Question:
I want to implement this specialization relationship. Knowing that I will have different attributes for each account type. Here's my try:
'''
accounts(account_id, email, username, password, ...)
user_accounts(account_id, ..)
admin_accounts(account_id, ..)
messages(subject, body, from_account_id, to_account_id)
'''
Where account_id in user_accounts and admin_acounts is the primary key and foreign key references account_id on accounts
And from_account_id, to_account_id in messages references account_id on accounts.
But what happens if I wanted to create a relationship with one of the account type only. For example I want to give permissions to admins to manage something, So I would do something like this:
'''
permissions(admin_account_id, type, value, ..)
'''
Where admin_account_id is a foreign key references account_id on admin_accounts
Is that possible? And what would happen If I tried to enter a permission for a user_account_id instead?
I hope my question is clear and excuse my English language.
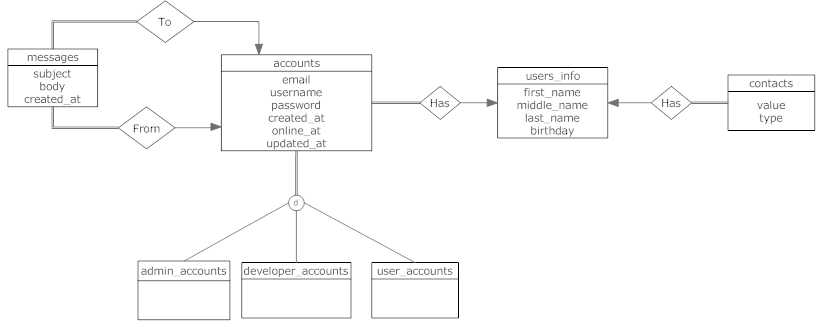
Answer: You might want to look into two techniques: <URL>.
By applying these two techniques to your case, you may end up with a simpler, yet more powerful design than the one you propose. In some cases, you can dispense with the TypeID entirely, because a join between the generalized table and the appropriate specialized table will yield precisely the objects you are looking for. In addition, because the join is on two primary keys, the join will be relatively fast.